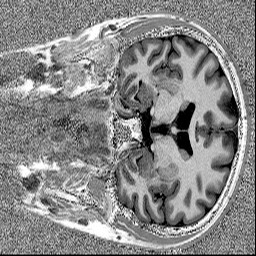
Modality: MP2RAGE
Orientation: coronal
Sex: male